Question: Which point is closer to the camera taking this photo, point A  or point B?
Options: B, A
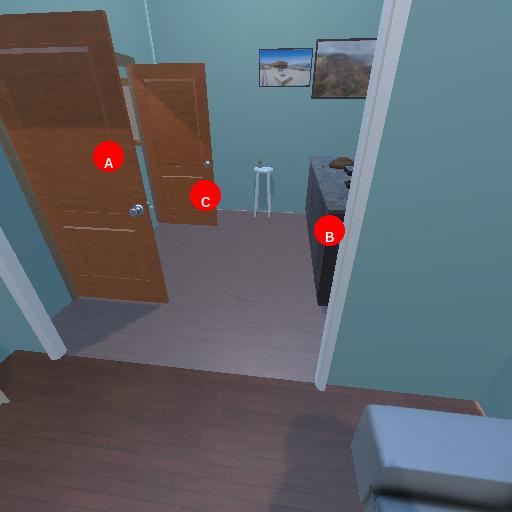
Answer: B